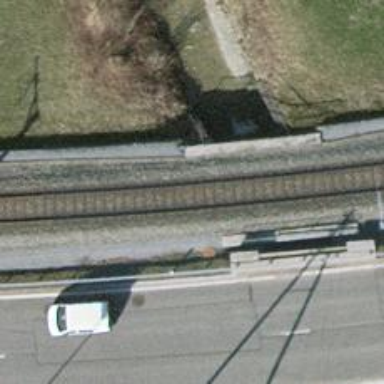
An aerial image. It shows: Single-track railway bridge with electrified contact line.